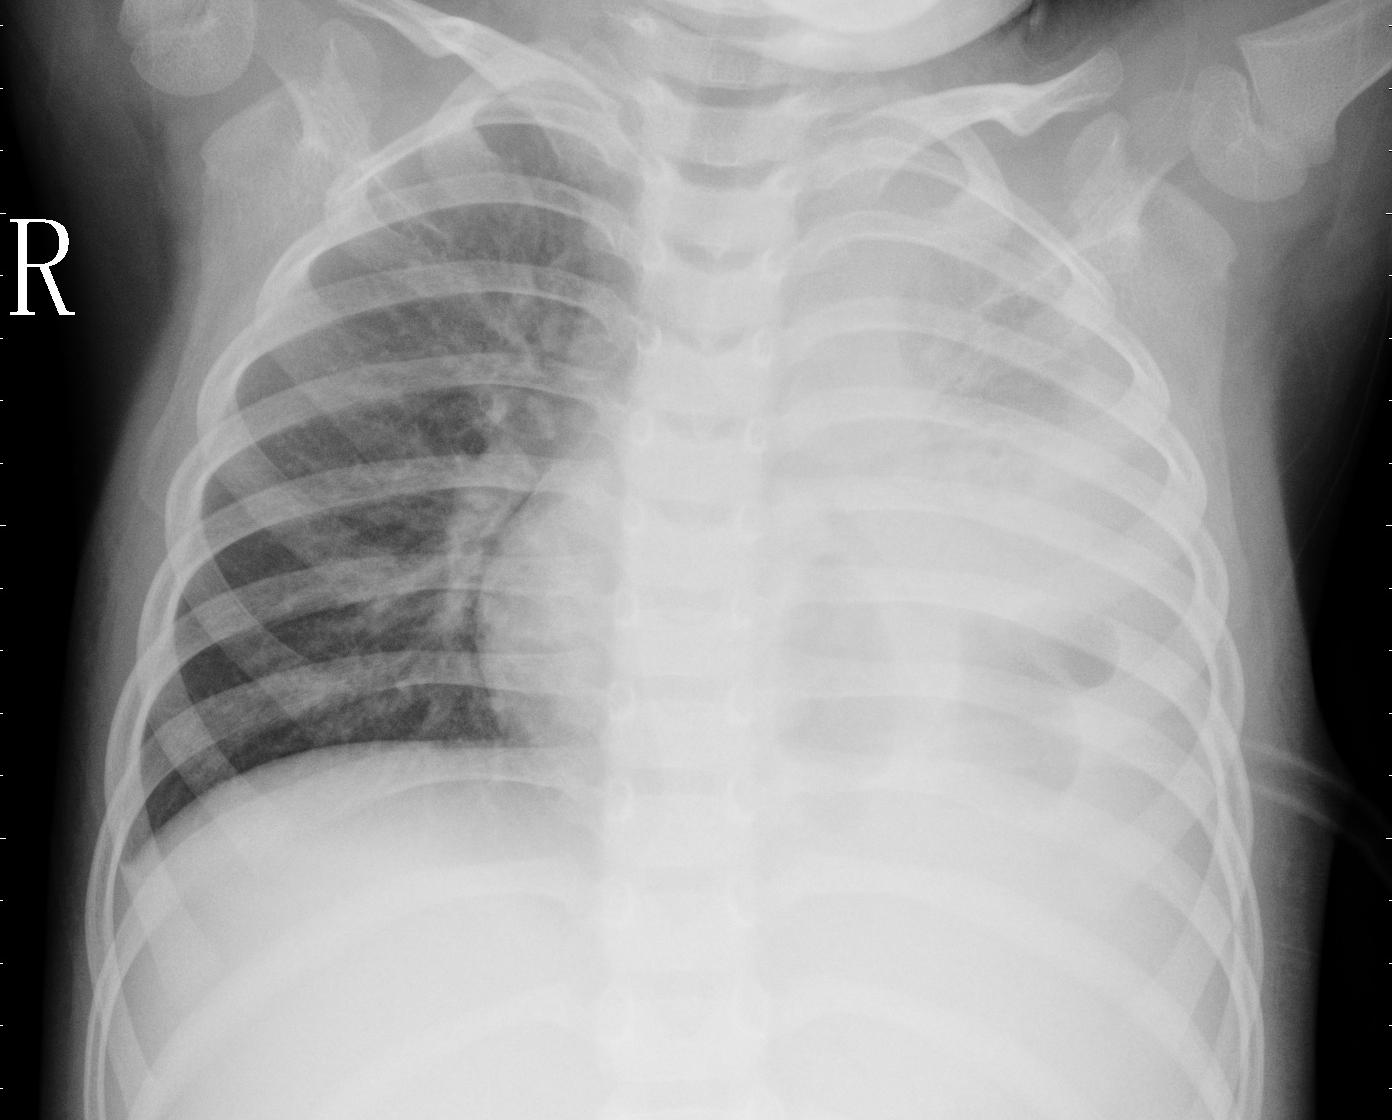
Diagnosis: PNEUMONIA